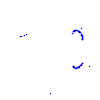
Particle: kaon